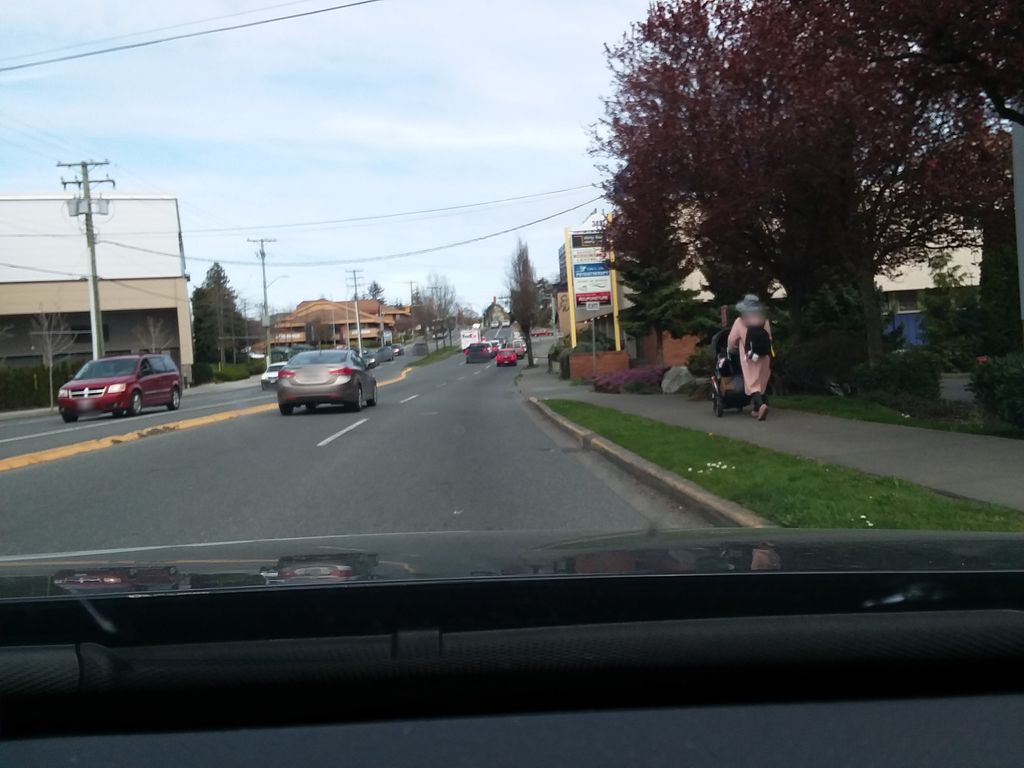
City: victoria